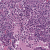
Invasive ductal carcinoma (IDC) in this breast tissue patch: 1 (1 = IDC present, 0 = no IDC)